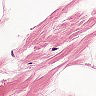
Metastatic tissue present: no